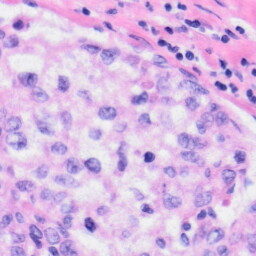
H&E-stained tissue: Liver